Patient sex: F
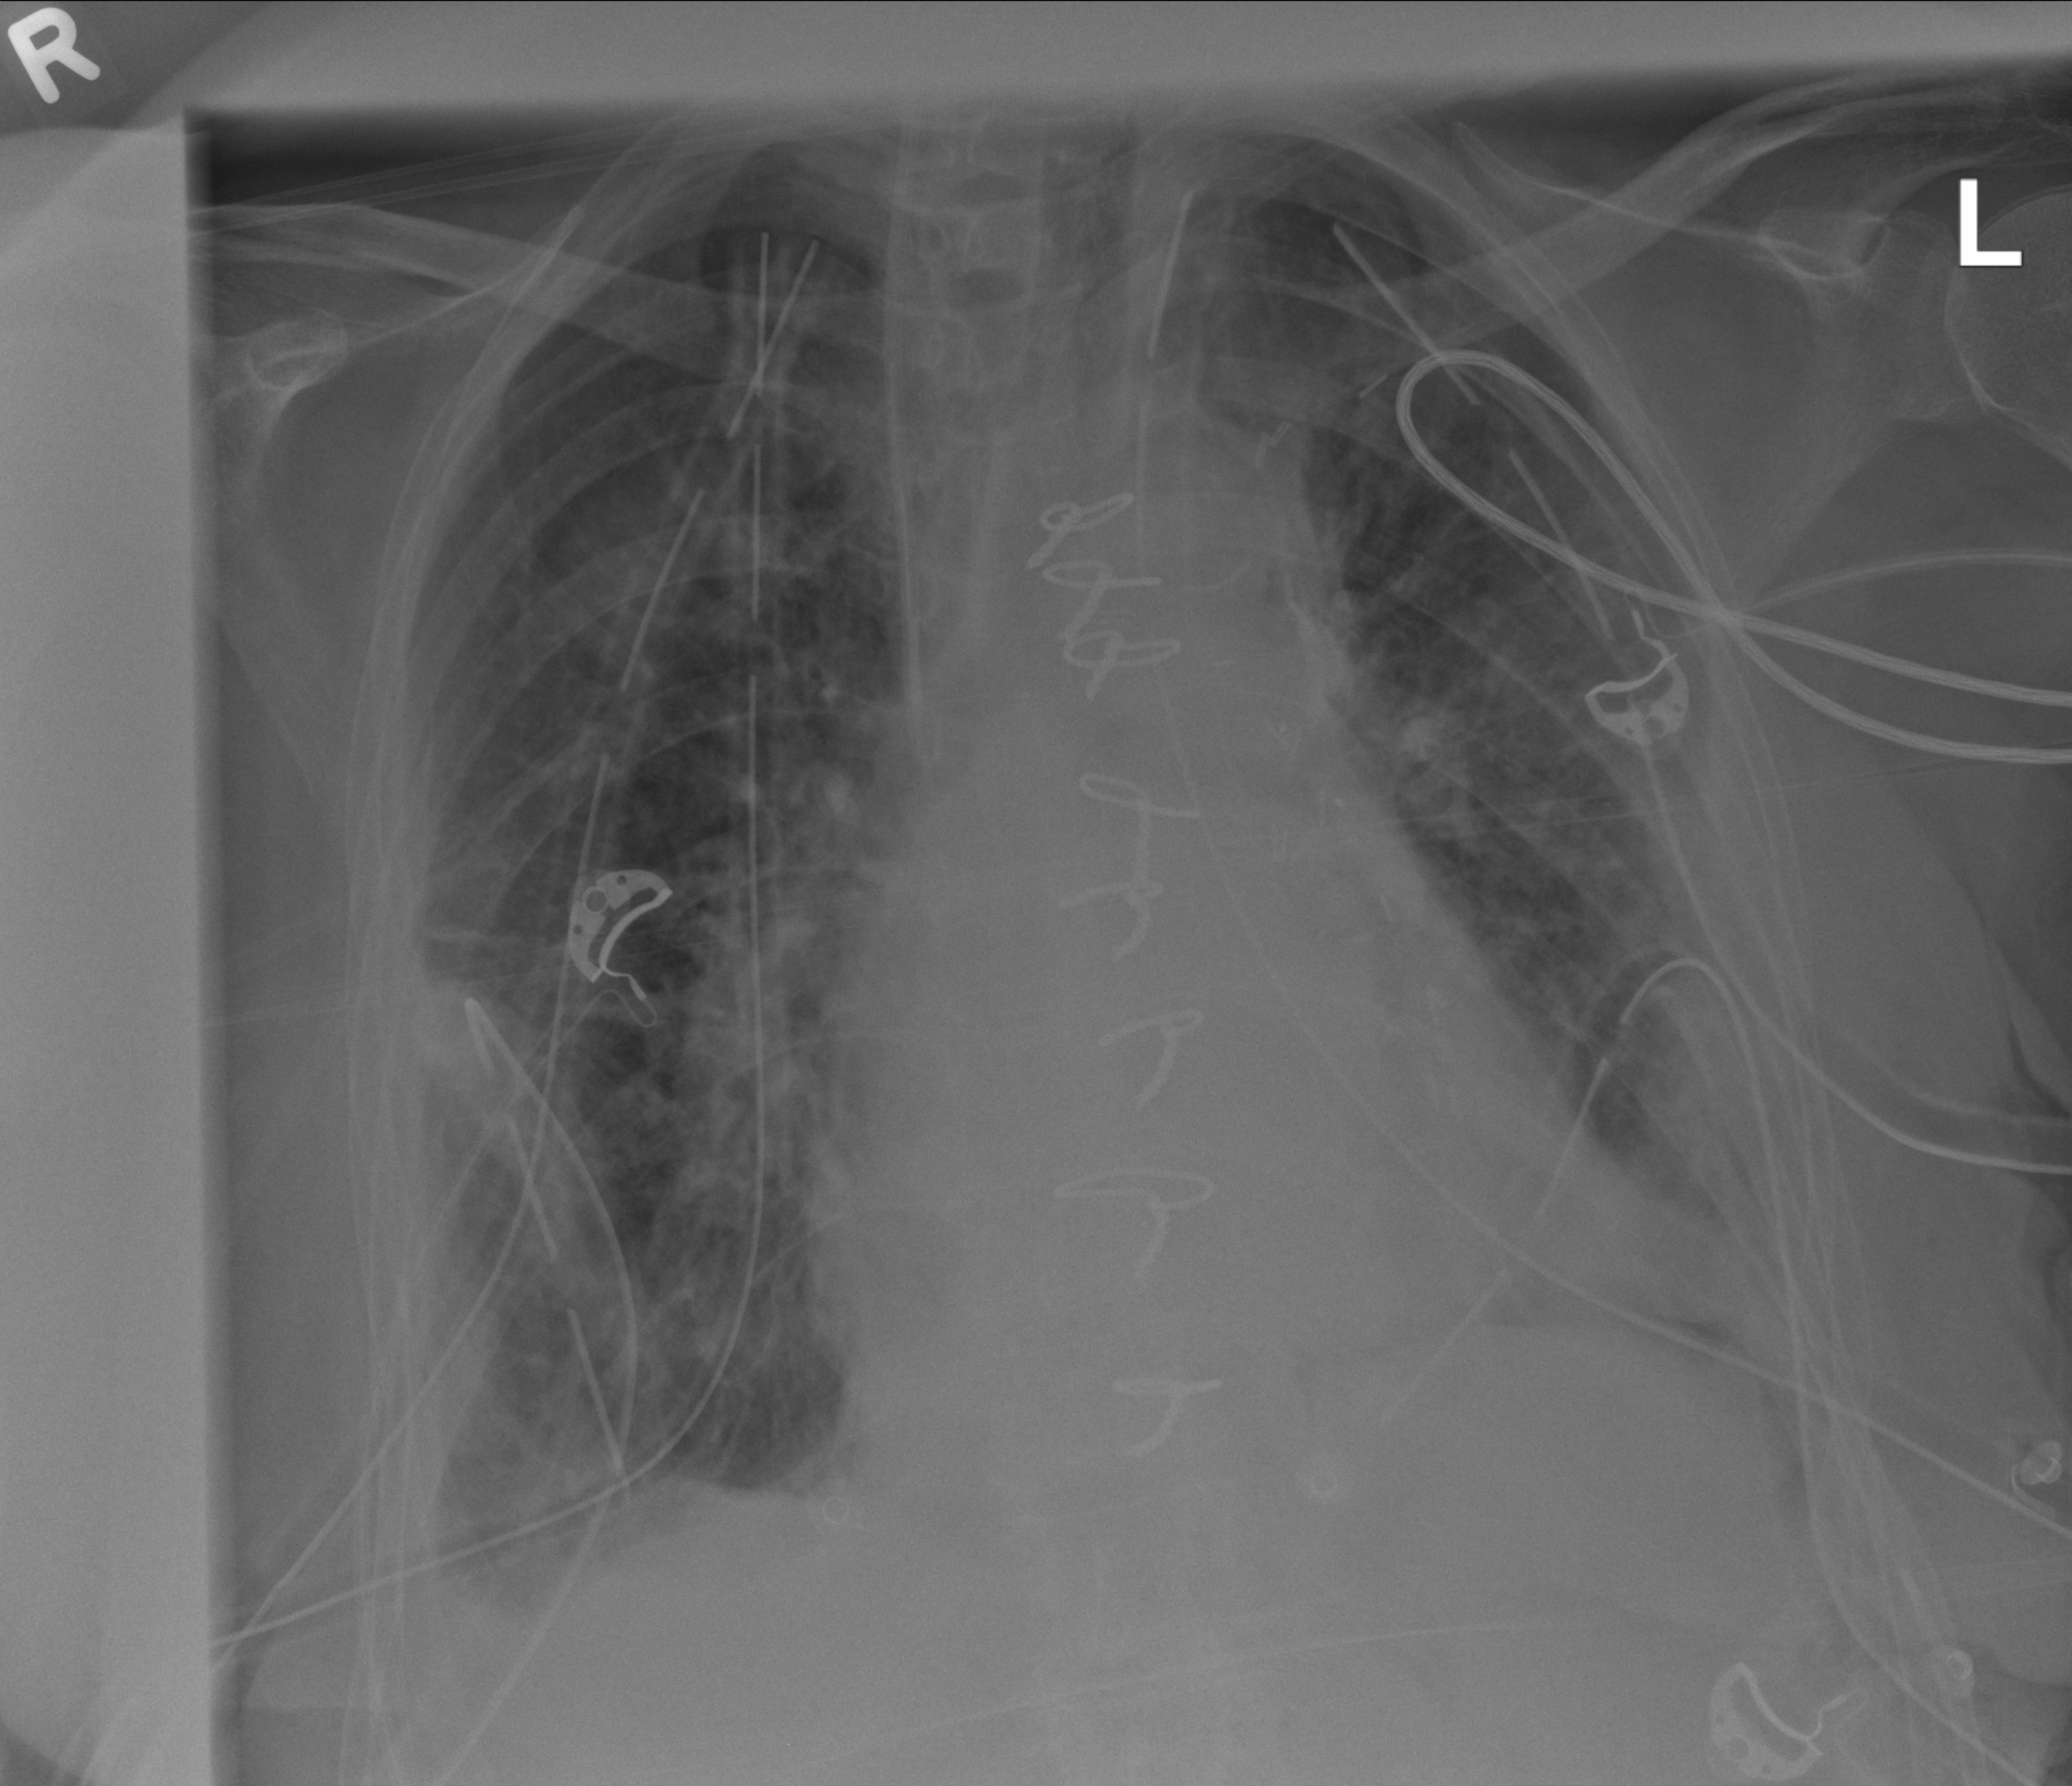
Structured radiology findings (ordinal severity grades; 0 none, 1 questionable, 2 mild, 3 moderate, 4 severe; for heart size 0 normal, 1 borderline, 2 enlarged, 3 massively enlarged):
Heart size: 2
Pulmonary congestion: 2
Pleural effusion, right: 2
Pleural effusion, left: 2
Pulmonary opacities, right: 2
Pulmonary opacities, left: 2
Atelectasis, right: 2
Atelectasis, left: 2